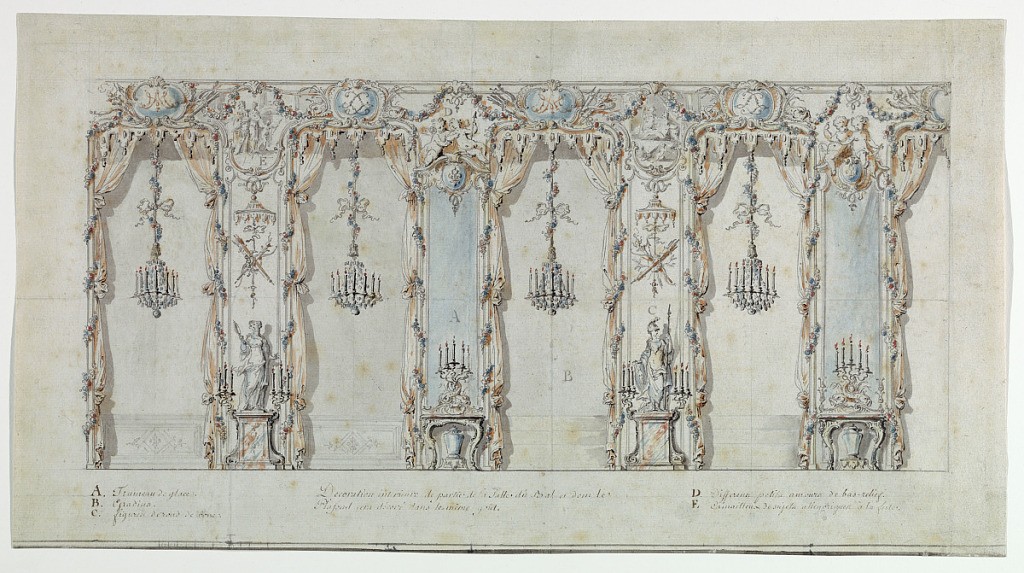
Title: Design for a wall of a ballroom
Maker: Louis René Boquet, French, 1717 - 1814
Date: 1770
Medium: Pen and ink, brush and watercolor, graphite on laid paper
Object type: Drawing
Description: Four and half bays of the elevation of a wall of seven bays are shown. Steps are to lead downwards into the hall in the three central bays. Chandeliers with burning candles hang in each bay. The upper parts of the backs of the two lateral bays are undefined, but dados are at the bottom. Rich decoration in a kind of early rococo. The wall panels are to show alternatively statues standing on pedestals and flanked by candle brackets and trophies of attributes of Cupid under canopies in the upper parts, and console tables with candle brackets before mirrors. Under the top centers of the mirrors are medallions with a fleur-de-lys each. On top alternate escutcheons with monograms of Marie Antoinette and Louis with painted love scenes and putti on top of the mirrors. Paper margins.